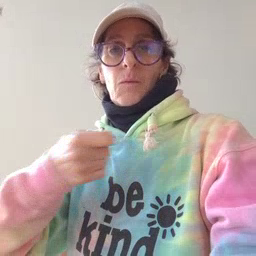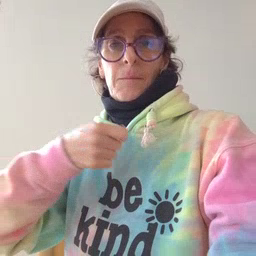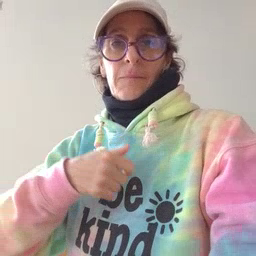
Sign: vacuum